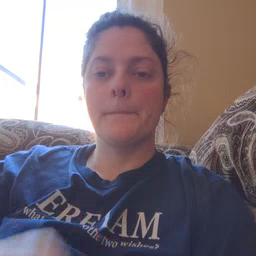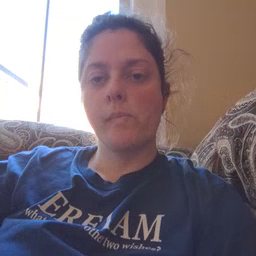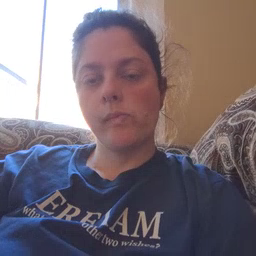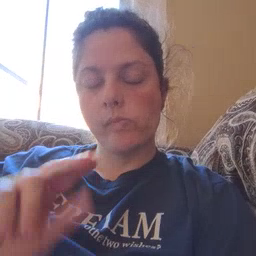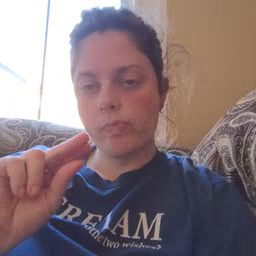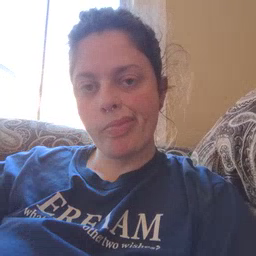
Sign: no